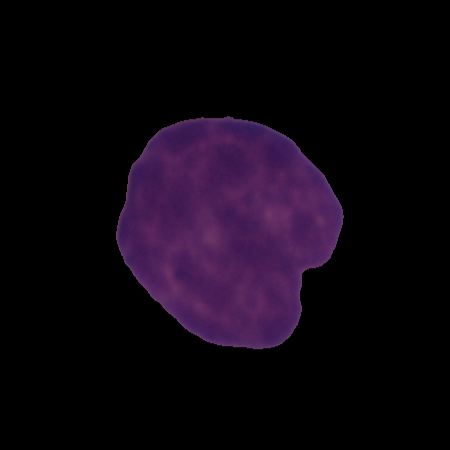
Label: cancer